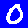
Digit: 0